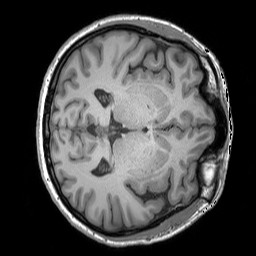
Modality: T1w
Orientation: axial
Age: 30
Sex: female
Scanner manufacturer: siemens
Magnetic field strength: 3 T
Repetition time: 1.9 s
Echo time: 0.00252 s